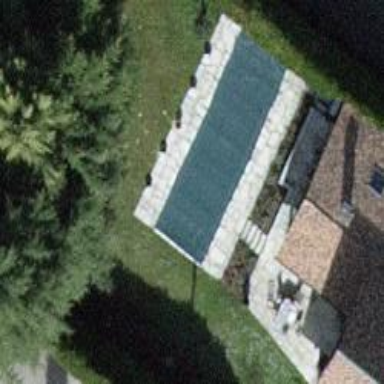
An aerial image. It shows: Swimming pool located in leisure land.